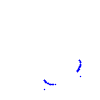
Particle: pion